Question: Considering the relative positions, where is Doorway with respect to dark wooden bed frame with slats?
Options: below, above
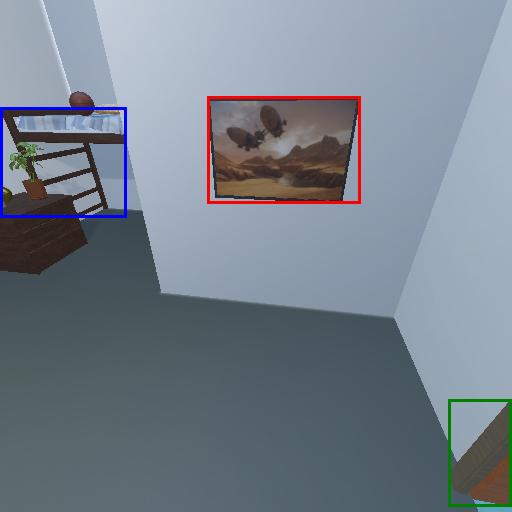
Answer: below